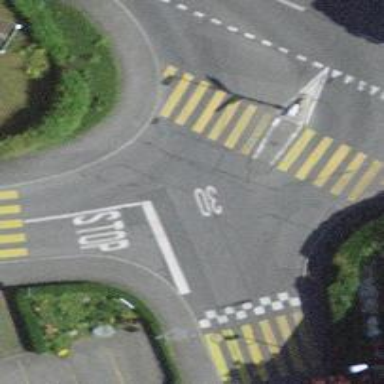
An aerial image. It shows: Road with stop sign.